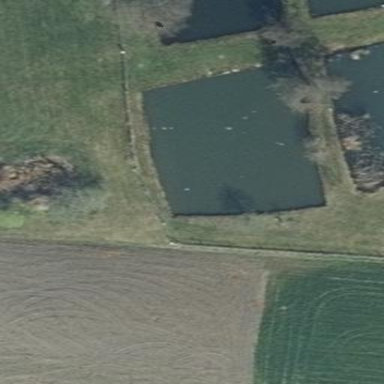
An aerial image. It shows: Pond with natural water.